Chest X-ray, PA view. Patient: 88 years old, sex F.
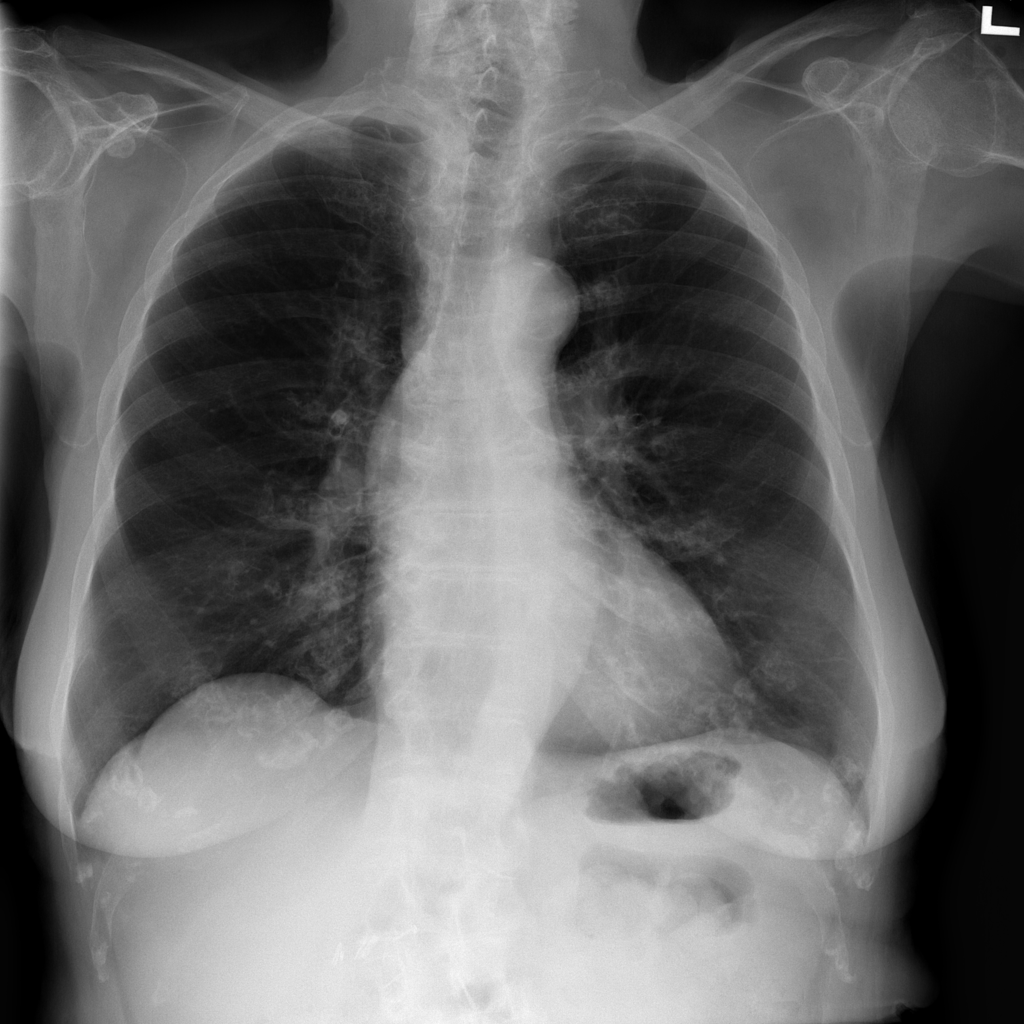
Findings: No Finding